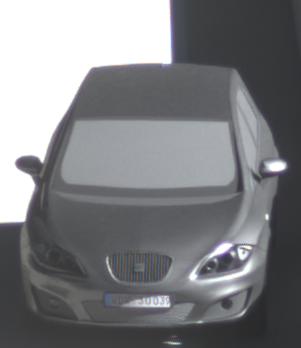
Make: SEAT
Model: Leon 1.4
Detailed model: Leon (1P)
Model produced from: 2009/04
Model produced until: 2010/08
Doors: 5
Color: gray
Road condition: dry road
Daytime: morning or afternoon
Contrast: high contrast